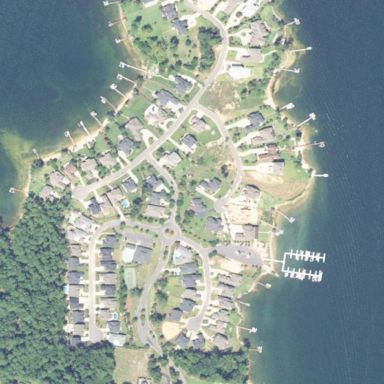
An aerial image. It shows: Single-family residential area within subdivision.